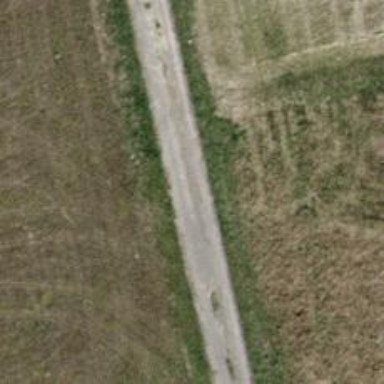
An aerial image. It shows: Track with grade 1 quality.